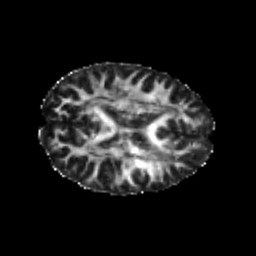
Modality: FA
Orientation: axial
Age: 23
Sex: female
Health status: healthy
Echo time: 0.074 s